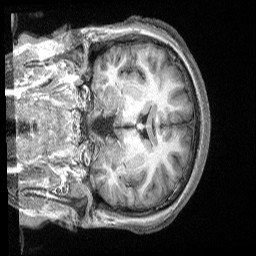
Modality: T1w
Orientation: coronal
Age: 18
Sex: male